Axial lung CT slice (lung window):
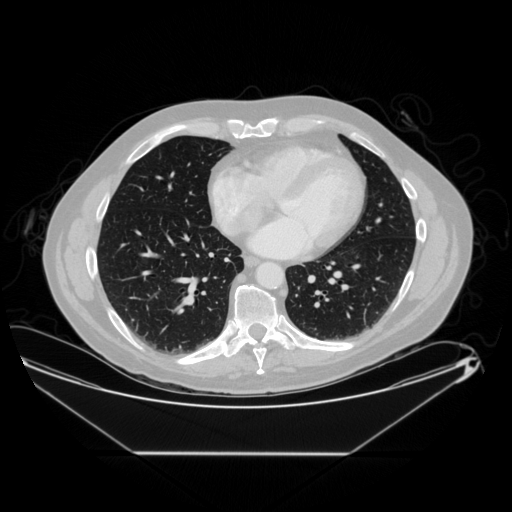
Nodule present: no